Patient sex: F
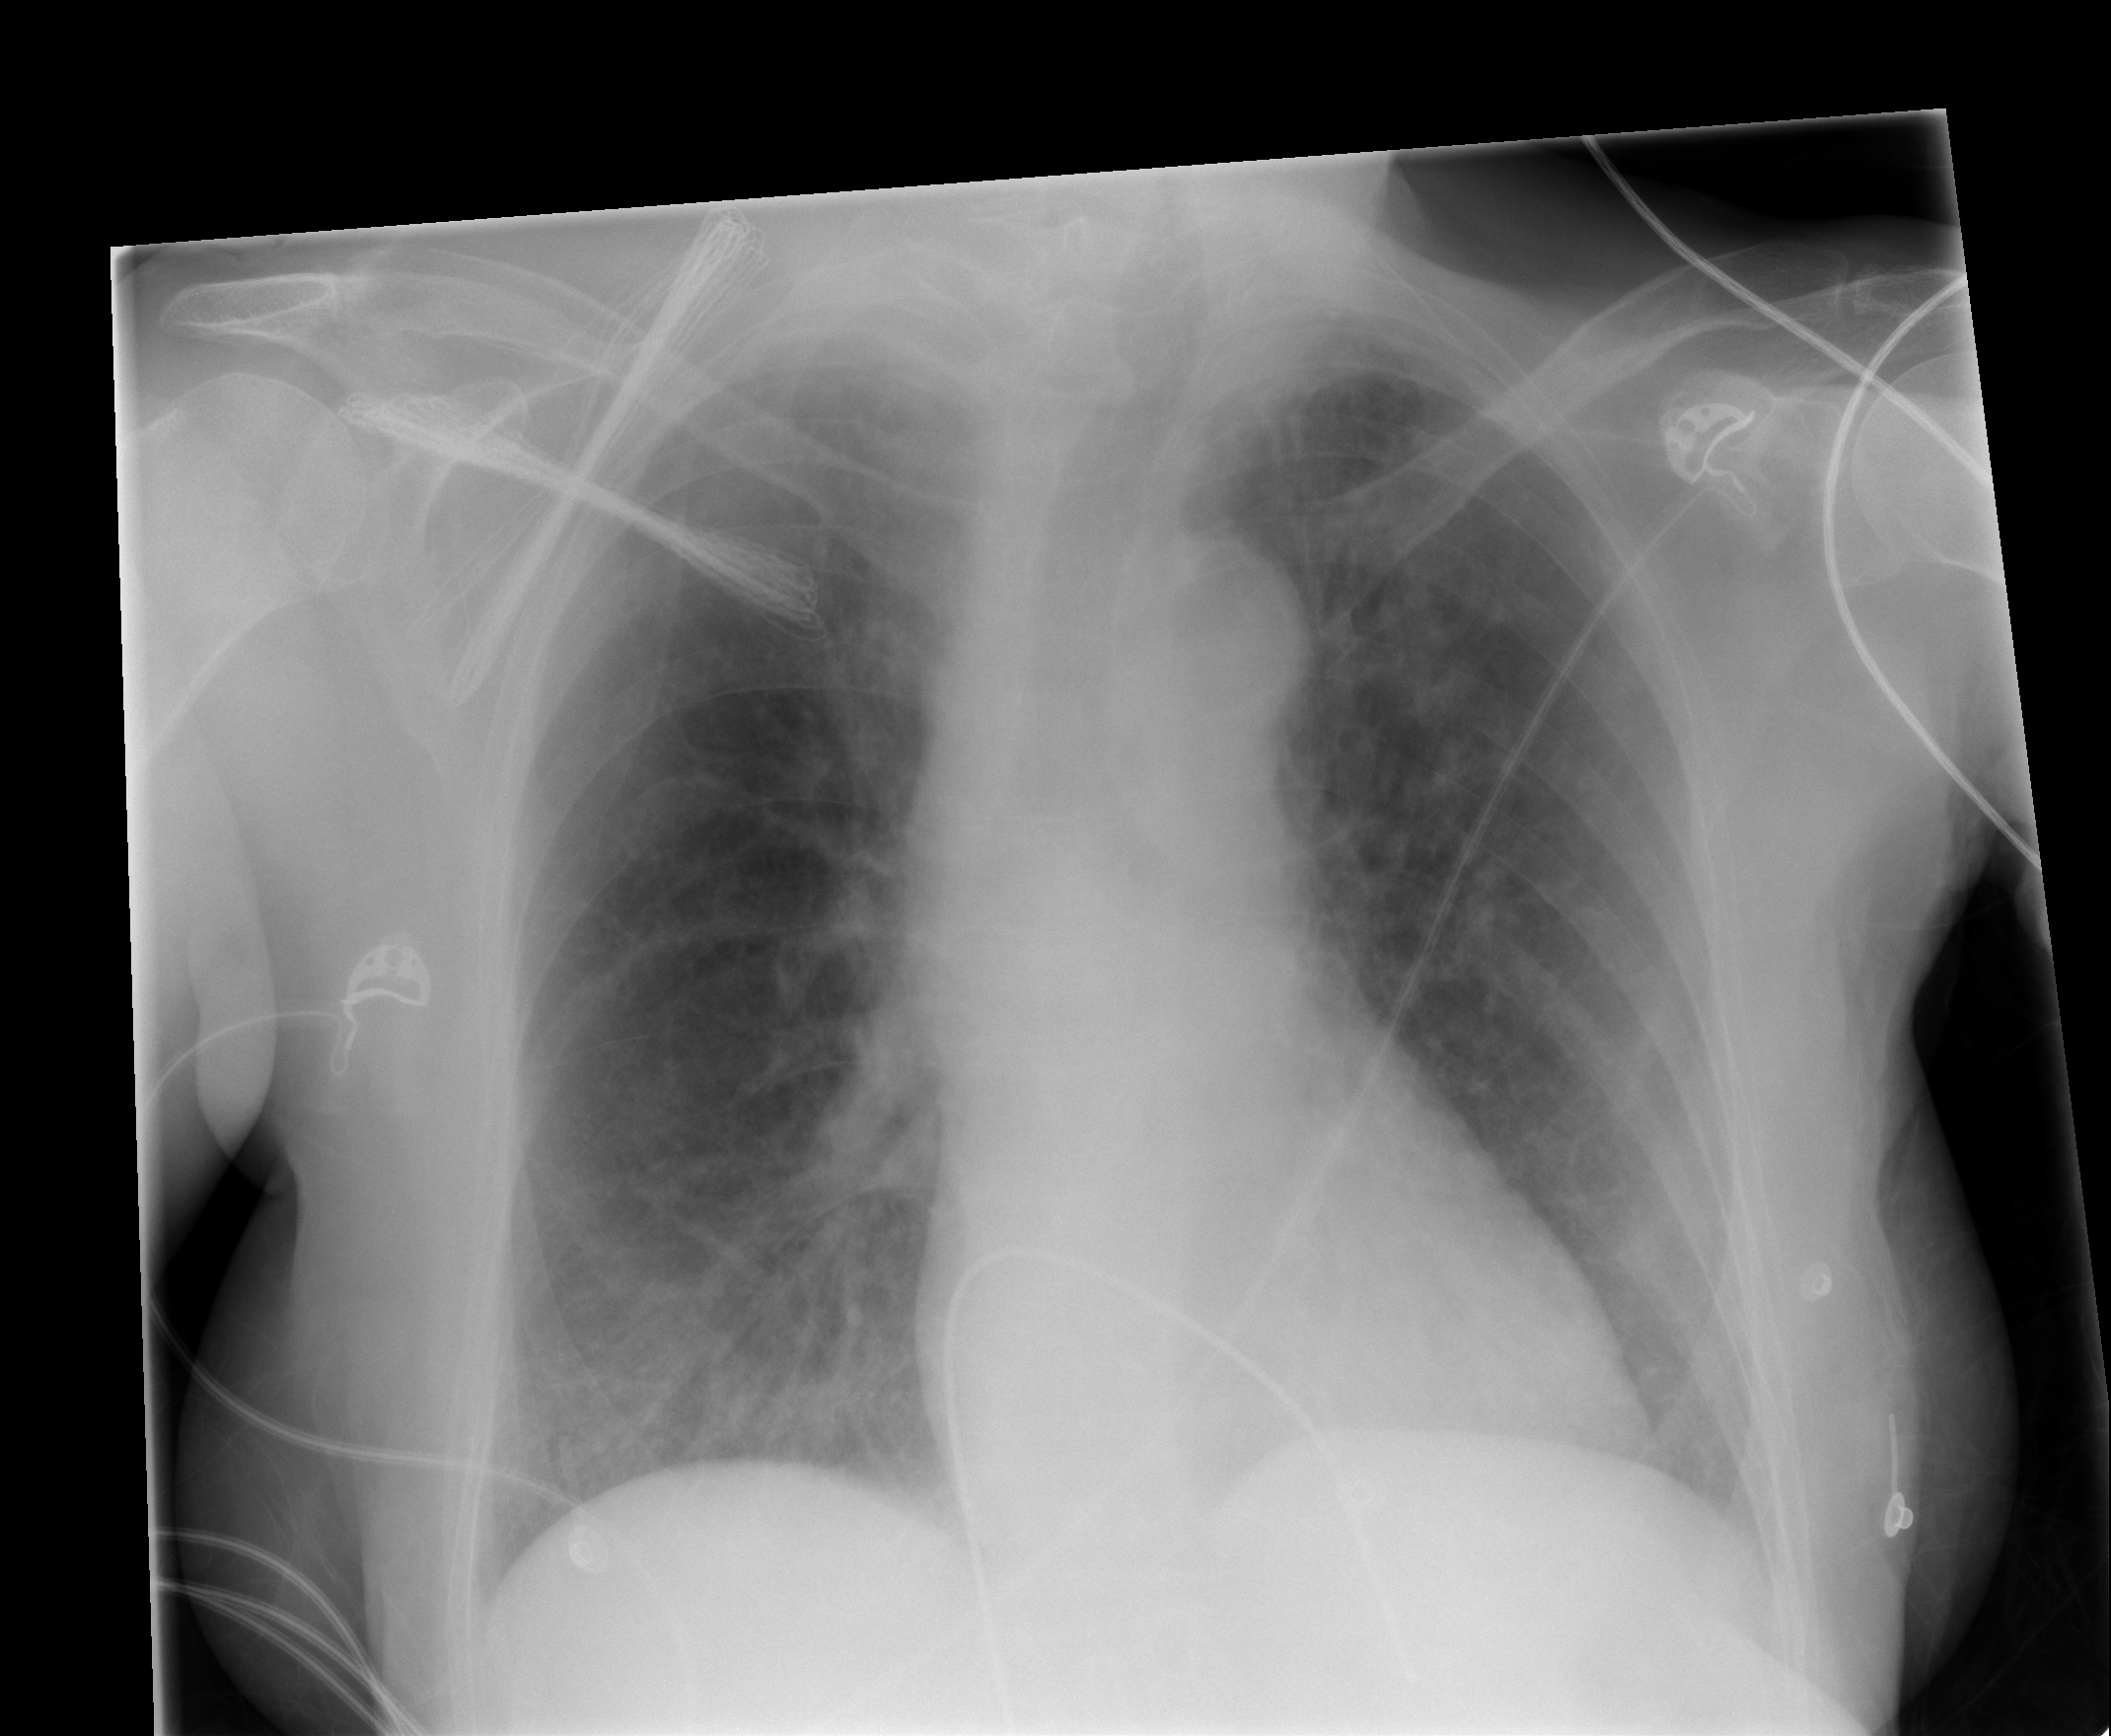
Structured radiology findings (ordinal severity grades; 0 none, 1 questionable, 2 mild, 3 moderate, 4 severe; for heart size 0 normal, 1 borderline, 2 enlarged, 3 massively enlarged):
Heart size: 1
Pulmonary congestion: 1
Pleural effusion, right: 0
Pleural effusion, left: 0
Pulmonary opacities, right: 0
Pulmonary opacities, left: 0
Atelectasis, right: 0
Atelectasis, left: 0